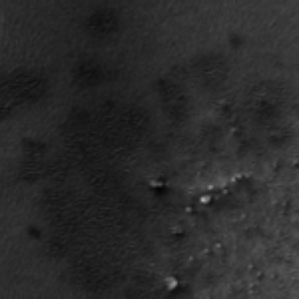
Label: frost